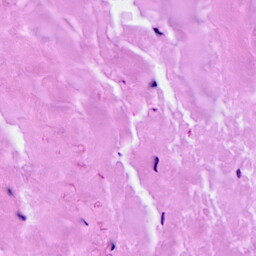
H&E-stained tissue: Breast